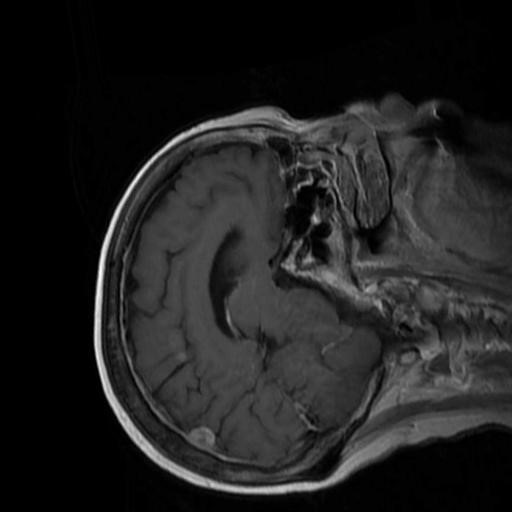
Label: brain_menin